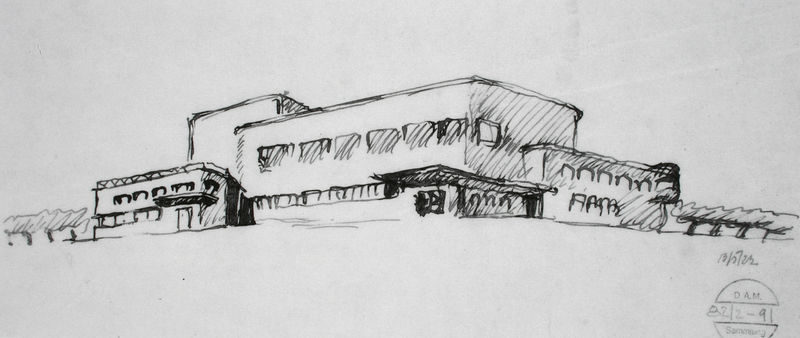
Titel: Harmonie Trossingen, perspektivische Ansicht
Künstler: Richard Döcker
Schlagwörter: mann, weiß, bäume, gelb, fenster, frau, männer, skizze, zeichnung, gebäude, haus, architektur, signatur, familie, rosa, würfel, plan, siegel, vordach, quadratisch, kubus, fensterbänder, corbusier